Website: bh-photo
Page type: customer-info-address
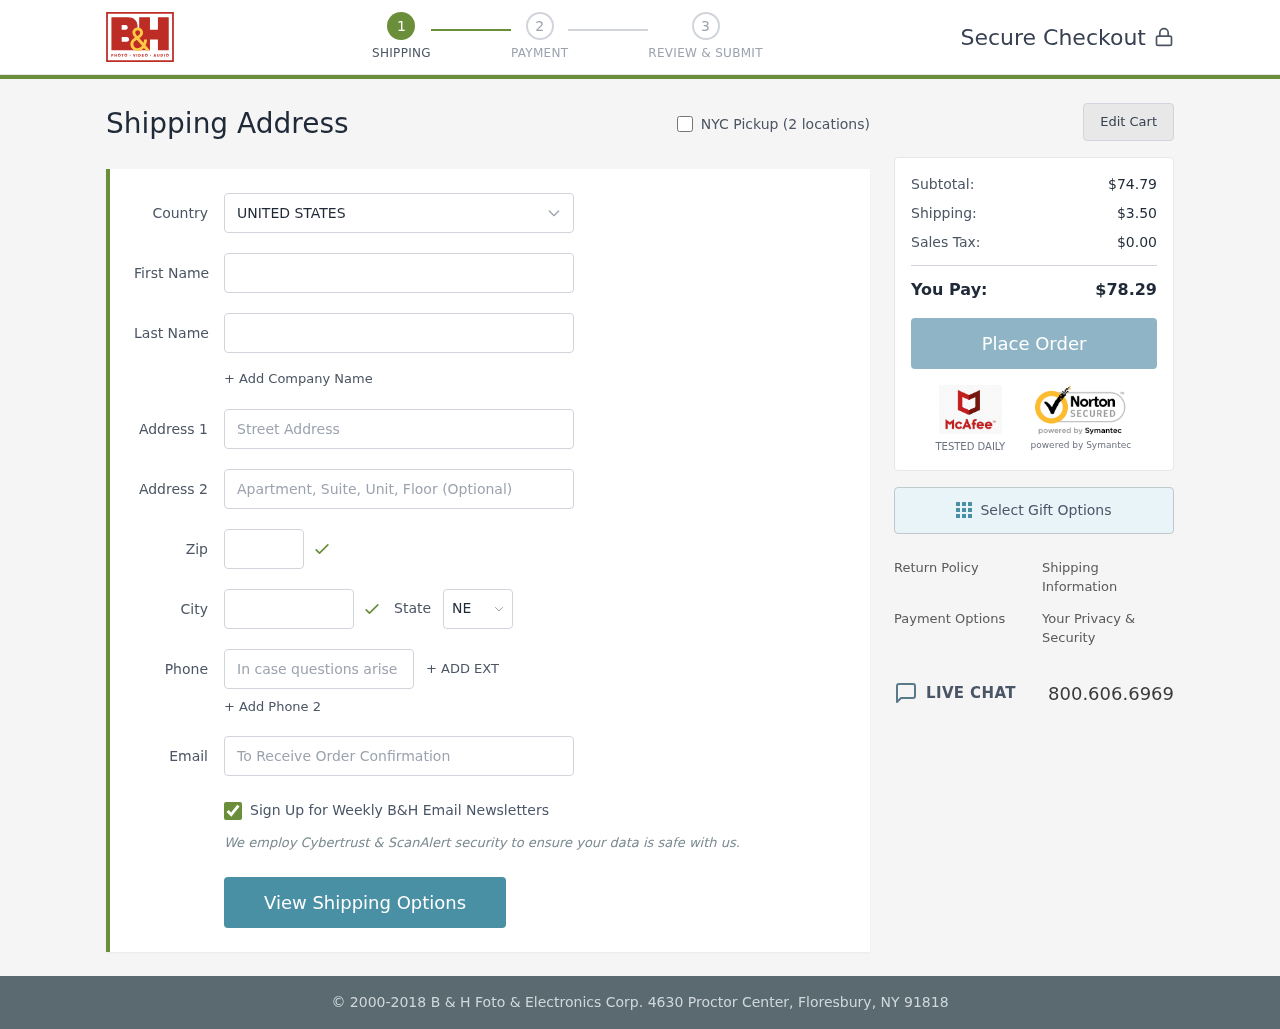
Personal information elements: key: PII_CITY
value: Mitchellberg
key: PII_COUNTRY
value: United States
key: PII_EMAIL
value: sanderson@gmail.com
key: PII_FIRSTNAME
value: Scott
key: PII_LASTNAME
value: Anderson
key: PII_PHONE
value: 9122399687
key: PII_POSTCODE
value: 03848
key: PII_STATE_ABBR
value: NE
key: PII_STREET
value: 3817 Julia Extensions
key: PII_STREET2
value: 43946 Johnston Plains
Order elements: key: ORDER_SUBTOTAL
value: $74.79
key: ORDER_SHIPPING_COST
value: $3.50
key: ORDER_TAX
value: $0.00
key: ORDER_TOTAL
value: $78.29